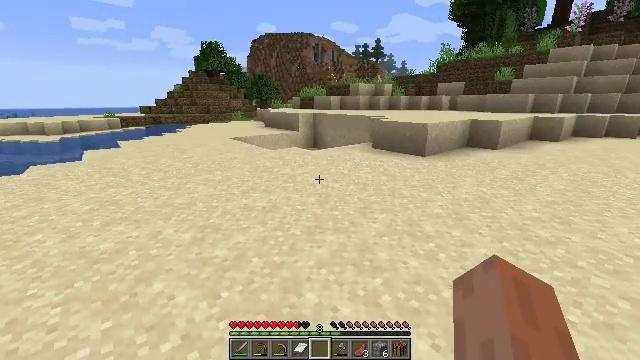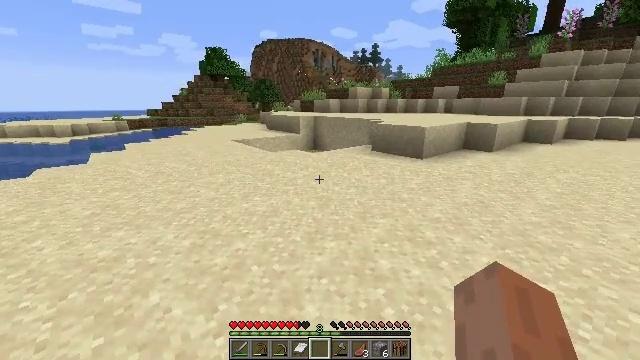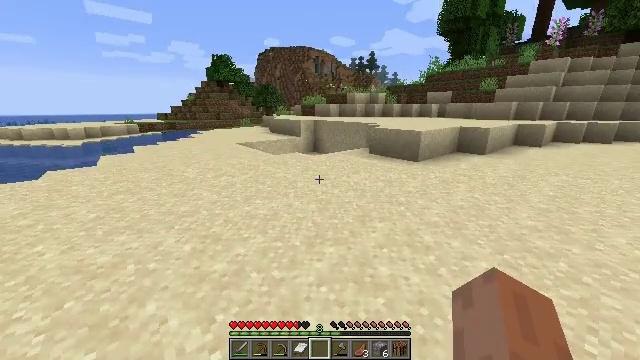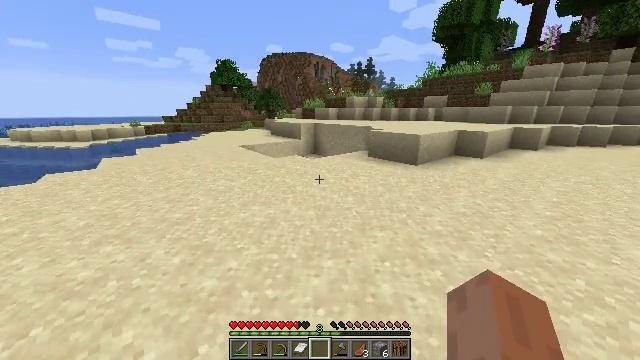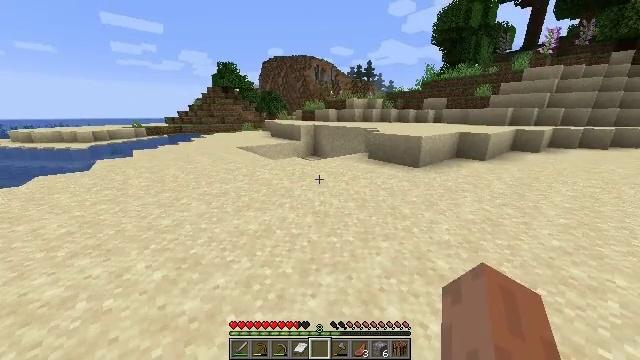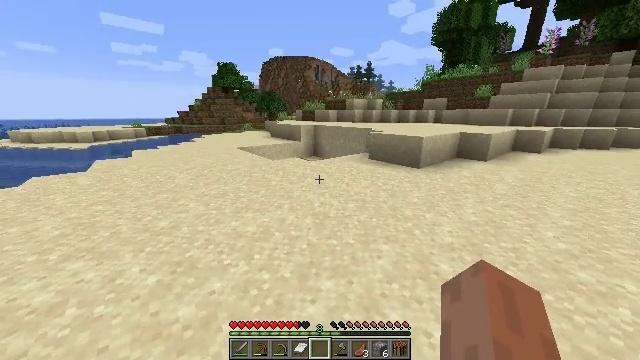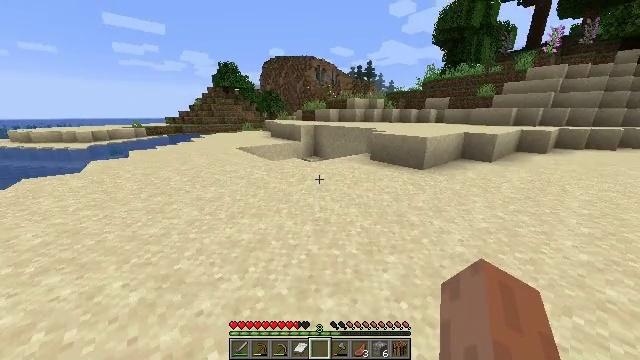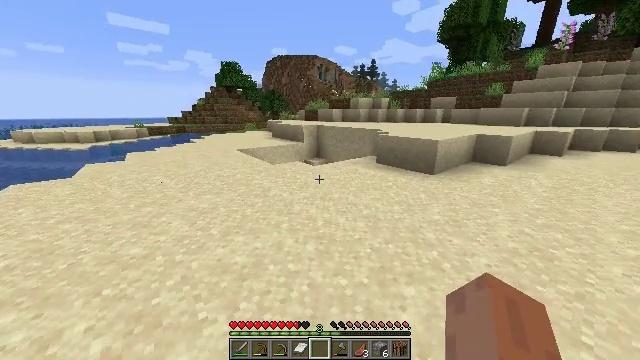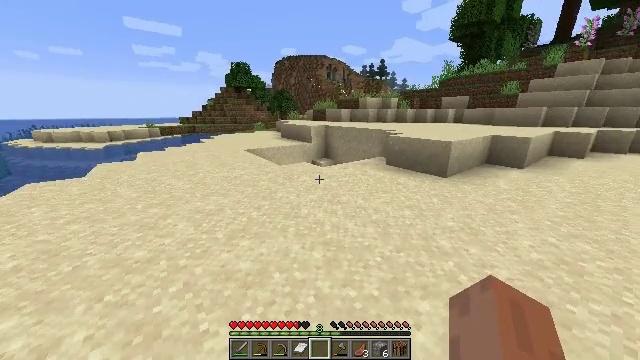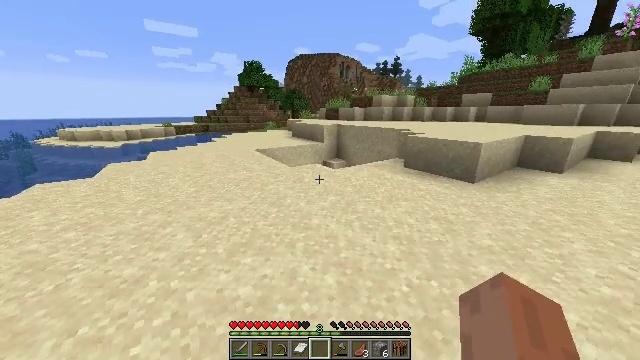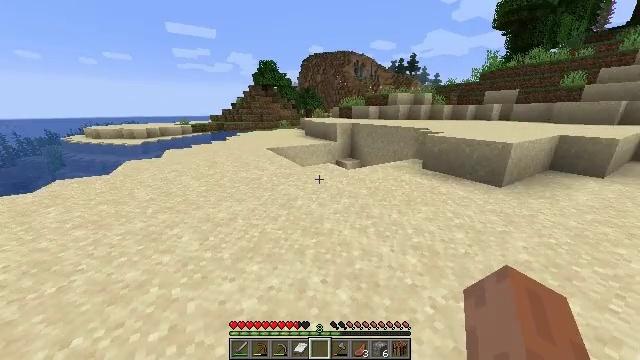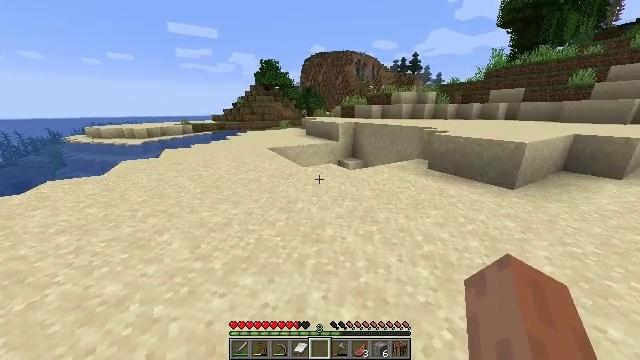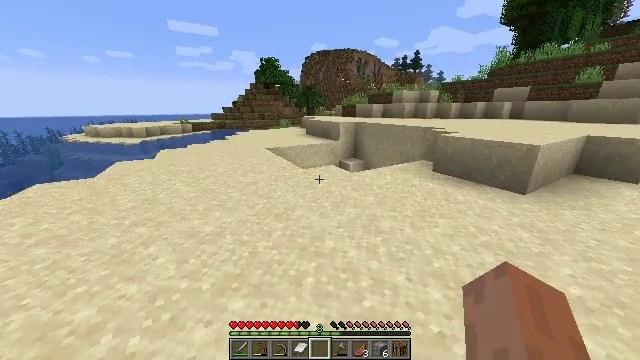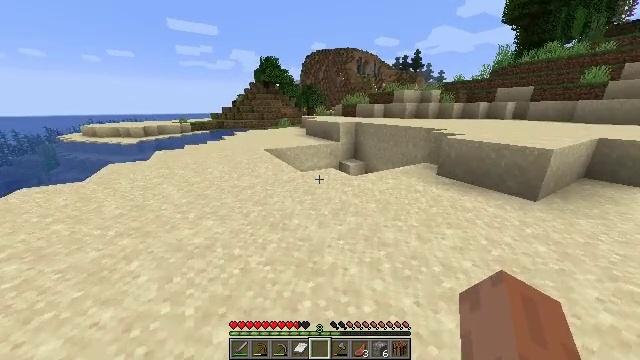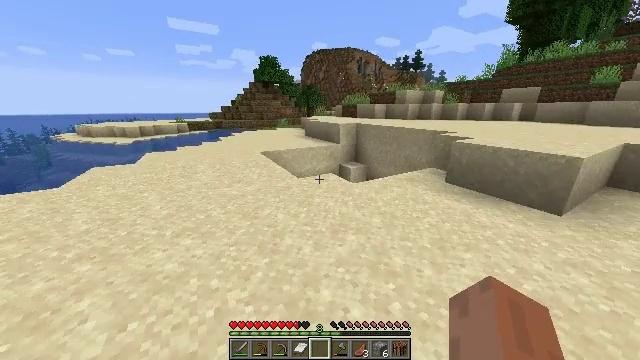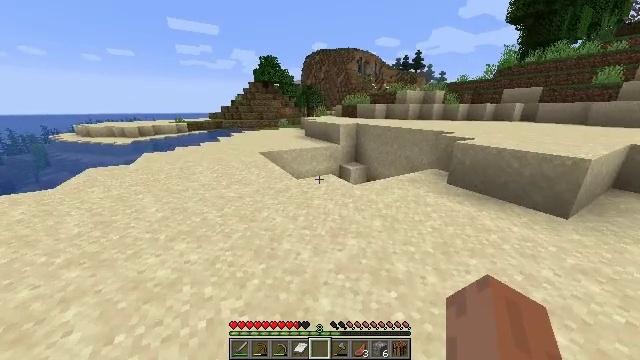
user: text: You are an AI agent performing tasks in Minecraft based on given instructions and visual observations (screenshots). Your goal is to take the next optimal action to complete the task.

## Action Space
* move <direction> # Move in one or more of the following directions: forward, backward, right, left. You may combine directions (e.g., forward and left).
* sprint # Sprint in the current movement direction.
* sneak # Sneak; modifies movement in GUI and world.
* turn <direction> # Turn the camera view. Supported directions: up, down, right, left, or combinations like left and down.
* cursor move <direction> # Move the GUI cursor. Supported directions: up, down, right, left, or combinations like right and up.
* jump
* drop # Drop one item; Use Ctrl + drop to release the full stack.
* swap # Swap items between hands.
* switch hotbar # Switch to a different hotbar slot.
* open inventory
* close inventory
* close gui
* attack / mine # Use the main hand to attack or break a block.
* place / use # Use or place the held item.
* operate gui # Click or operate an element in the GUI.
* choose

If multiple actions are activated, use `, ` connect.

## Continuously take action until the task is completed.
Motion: motion action
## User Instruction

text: Mine the sugar cane near rivers.
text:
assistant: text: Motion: move forward, sprint
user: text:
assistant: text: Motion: move forward, sprint
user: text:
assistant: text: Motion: move forward, sprint
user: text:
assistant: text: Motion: move forward, sprint
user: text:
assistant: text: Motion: move forward, sprint
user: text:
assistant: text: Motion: move forward, sprint
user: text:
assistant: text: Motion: move forward, sprint
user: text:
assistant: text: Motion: move forward, sprint, turn left
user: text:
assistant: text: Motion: move forward, sprint, turn left
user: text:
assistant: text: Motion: move forward, sprint, turn left
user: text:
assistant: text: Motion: move forward, sprint
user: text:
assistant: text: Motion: move forward, sprint
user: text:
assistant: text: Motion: move forward, sprint
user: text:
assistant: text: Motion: move forward, sprint
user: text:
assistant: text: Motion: move forward, sprint
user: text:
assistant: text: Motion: move forward, sprint
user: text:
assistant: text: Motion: move forward, sprint
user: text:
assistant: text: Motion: move forward, sprint
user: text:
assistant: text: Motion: move forward, sprint
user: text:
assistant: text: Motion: move forward, sprint, turn down
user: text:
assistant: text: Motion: move forward, sprint, turn down
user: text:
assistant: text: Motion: move forward, sprint, turn down
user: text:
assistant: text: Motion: move forward, sprint, turn down
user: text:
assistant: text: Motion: move forward, sprint, turn left and down
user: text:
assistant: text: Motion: move forward, sprint, turn down
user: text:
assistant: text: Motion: move forward, sprint, turn left and down
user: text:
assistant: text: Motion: move forward, sprint, turn left and down
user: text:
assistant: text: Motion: move forward, sprint
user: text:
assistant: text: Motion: move forward, sprint
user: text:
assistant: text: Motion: move forward, sprint, turn down